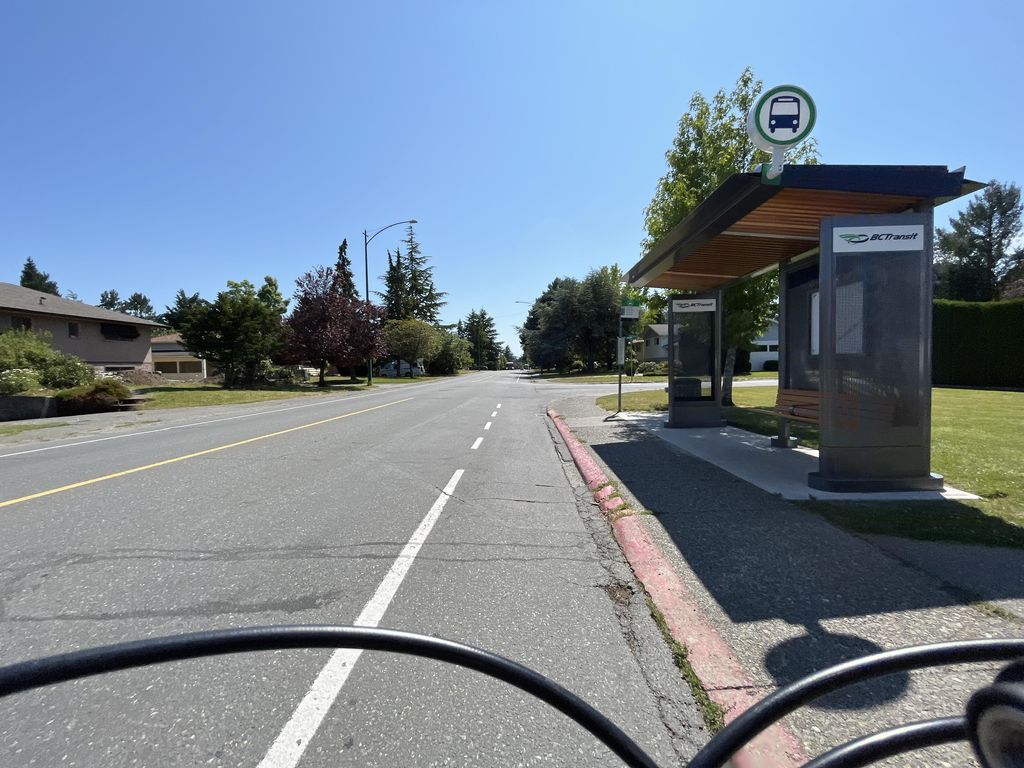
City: victoria